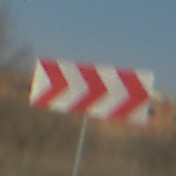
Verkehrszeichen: RichtungstafelnInKurvenGrossLinks
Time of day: MorningAfternoon
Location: Outdoor (Nature)
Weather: Clear
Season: NotSpecified
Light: Natural